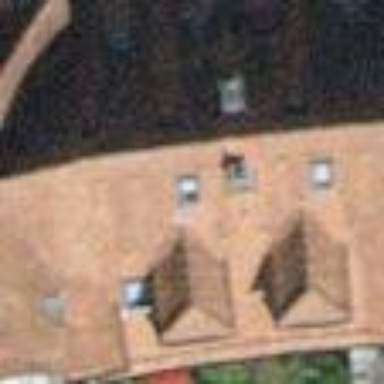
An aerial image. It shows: Terrace building.